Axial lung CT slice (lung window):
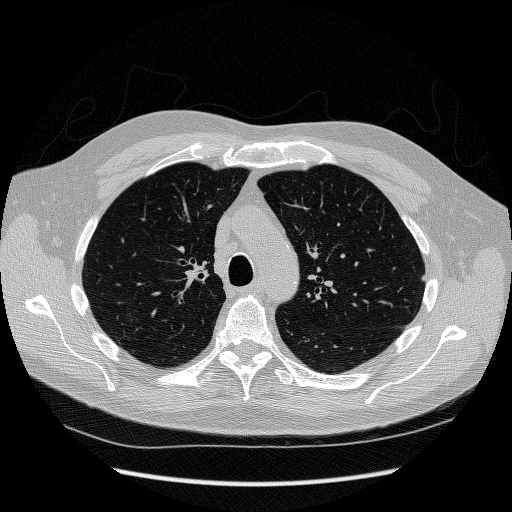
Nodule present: no